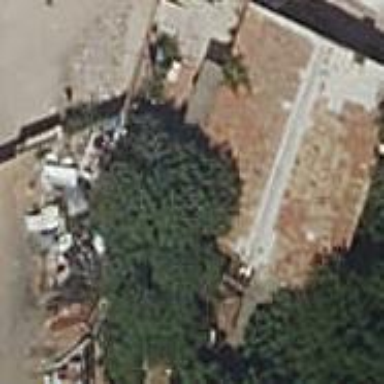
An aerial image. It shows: Detached building.